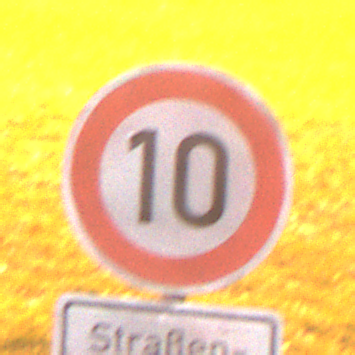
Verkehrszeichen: Geschwindigkeit10
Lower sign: HinweiseAufGefahrenDurchVerbaleAngabe3
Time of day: Night
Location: Outdoor (Suburban)
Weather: PartlyCloudy
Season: NotSpecified
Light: Artificial